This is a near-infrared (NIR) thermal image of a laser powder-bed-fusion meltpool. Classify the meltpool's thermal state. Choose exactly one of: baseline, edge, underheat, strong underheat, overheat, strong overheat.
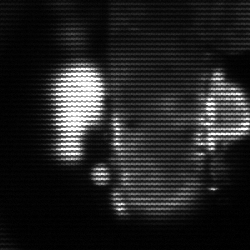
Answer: strong underheat